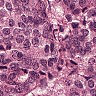
Metastatic tissue present: yes